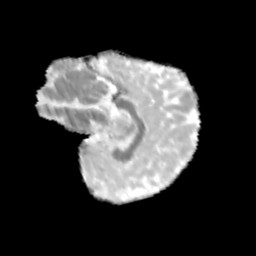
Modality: MD
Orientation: sagittal
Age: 9
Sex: female
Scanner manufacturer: siemens
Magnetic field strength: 3 T
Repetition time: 3.8 s
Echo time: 0.07 s